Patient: sex M, age 65
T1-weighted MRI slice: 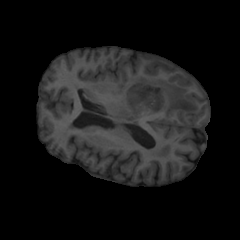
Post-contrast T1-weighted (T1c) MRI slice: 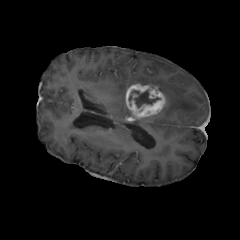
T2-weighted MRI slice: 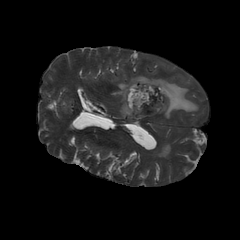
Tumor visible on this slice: yes
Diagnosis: Glioblastoma, IDH-wildtype
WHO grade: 4